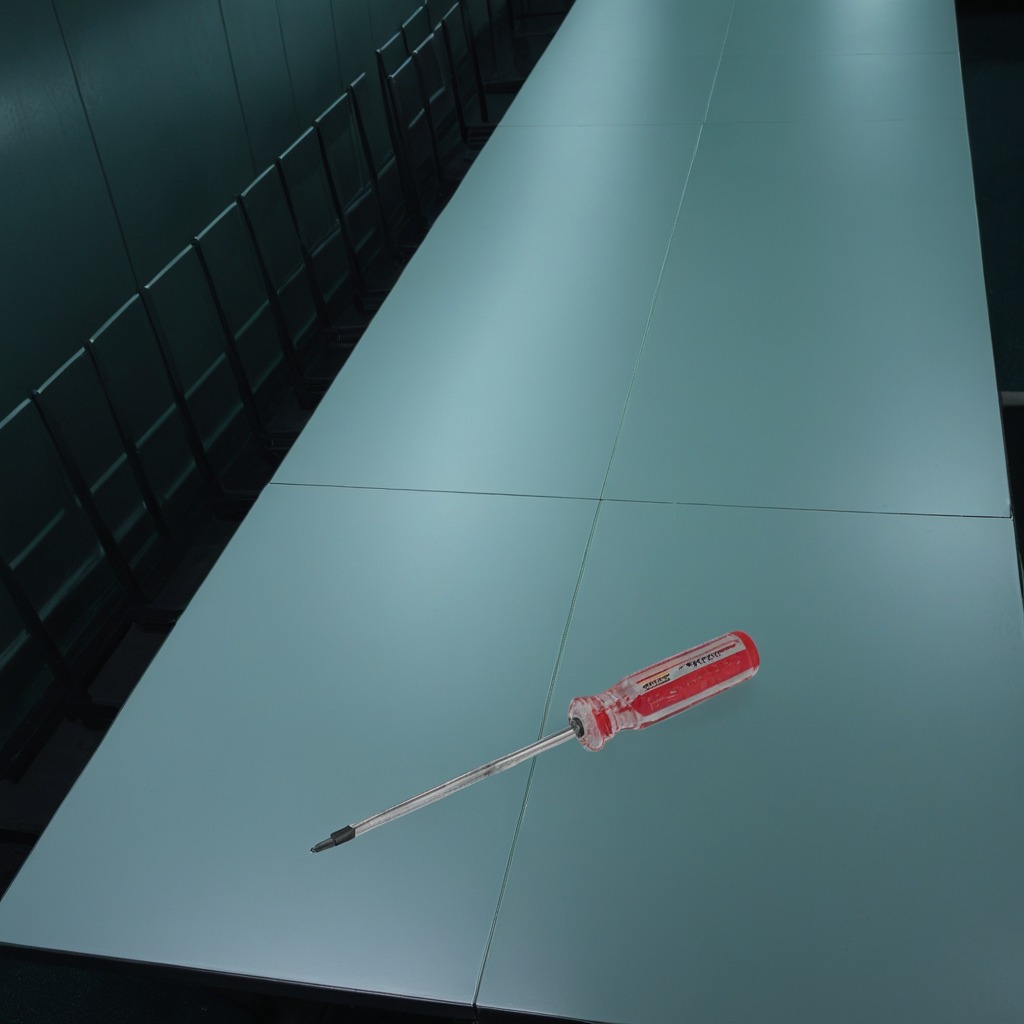
A screwdriver lies on a clean empty table in a railway signal maintenance room lit by harsh overhead fluorescents photorealistic surface textures crisp shadows high dynamic range